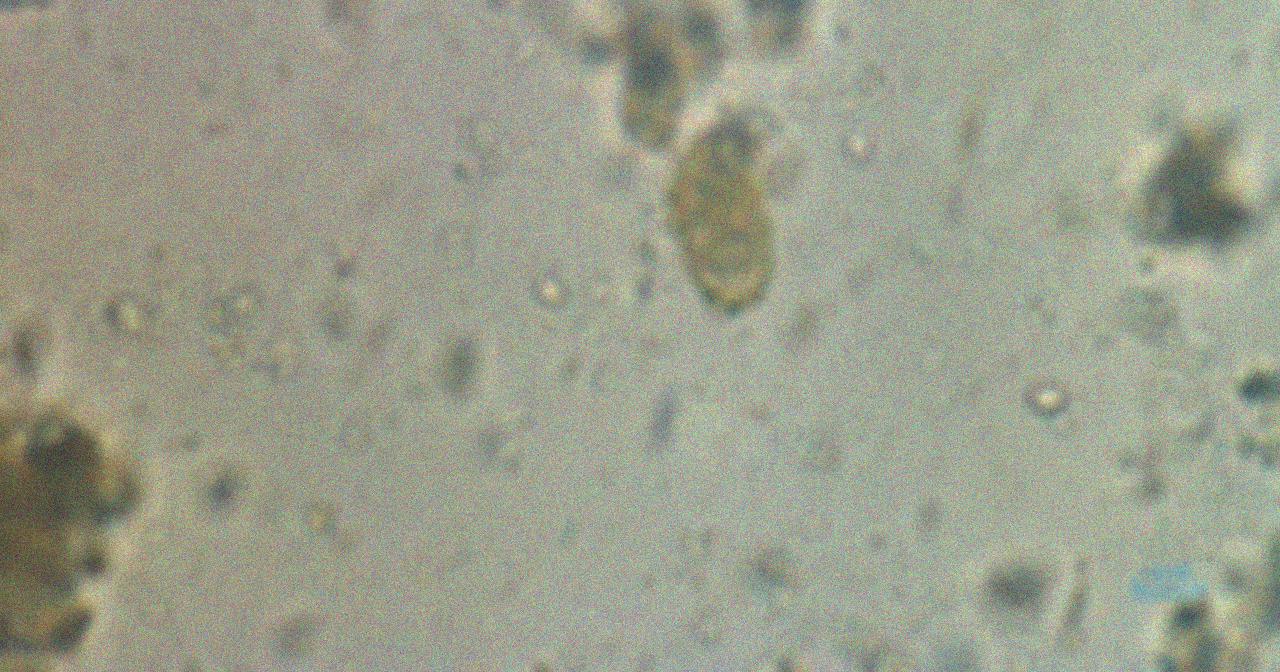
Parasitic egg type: Capillaria philippinensis